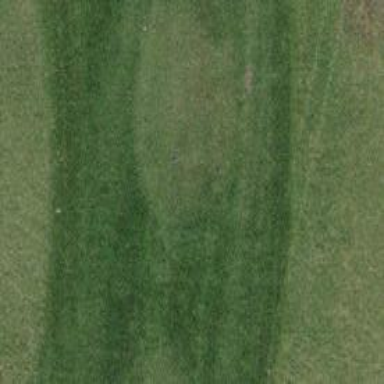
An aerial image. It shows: Grassy area designated as golf tee.